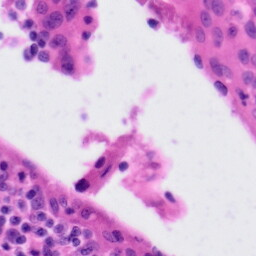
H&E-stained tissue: Tonsil